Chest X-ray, PA view. Patient: 25 years old, sex M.
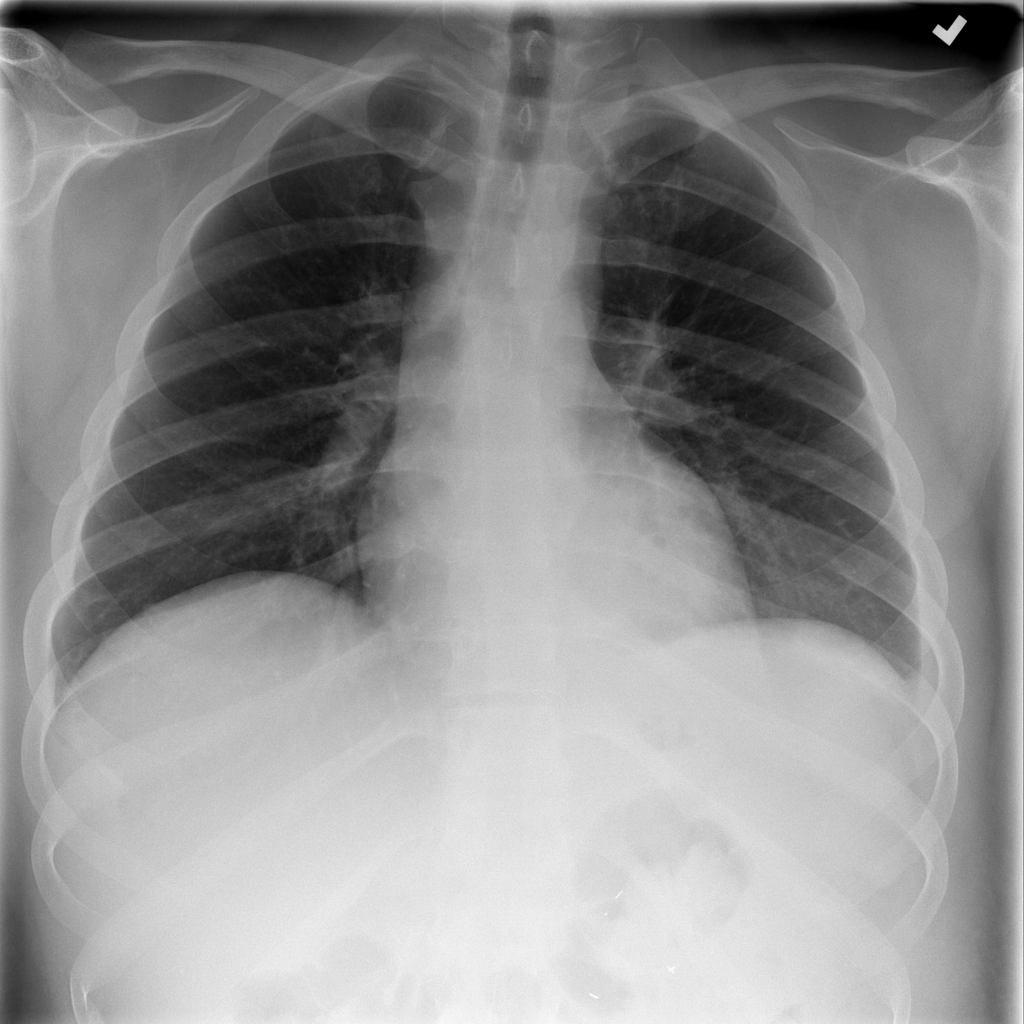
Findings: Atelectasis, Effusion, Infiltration